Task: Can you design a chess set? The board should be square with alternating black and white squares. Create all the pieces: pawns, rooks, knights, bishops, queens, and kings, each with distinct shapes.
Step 2749:
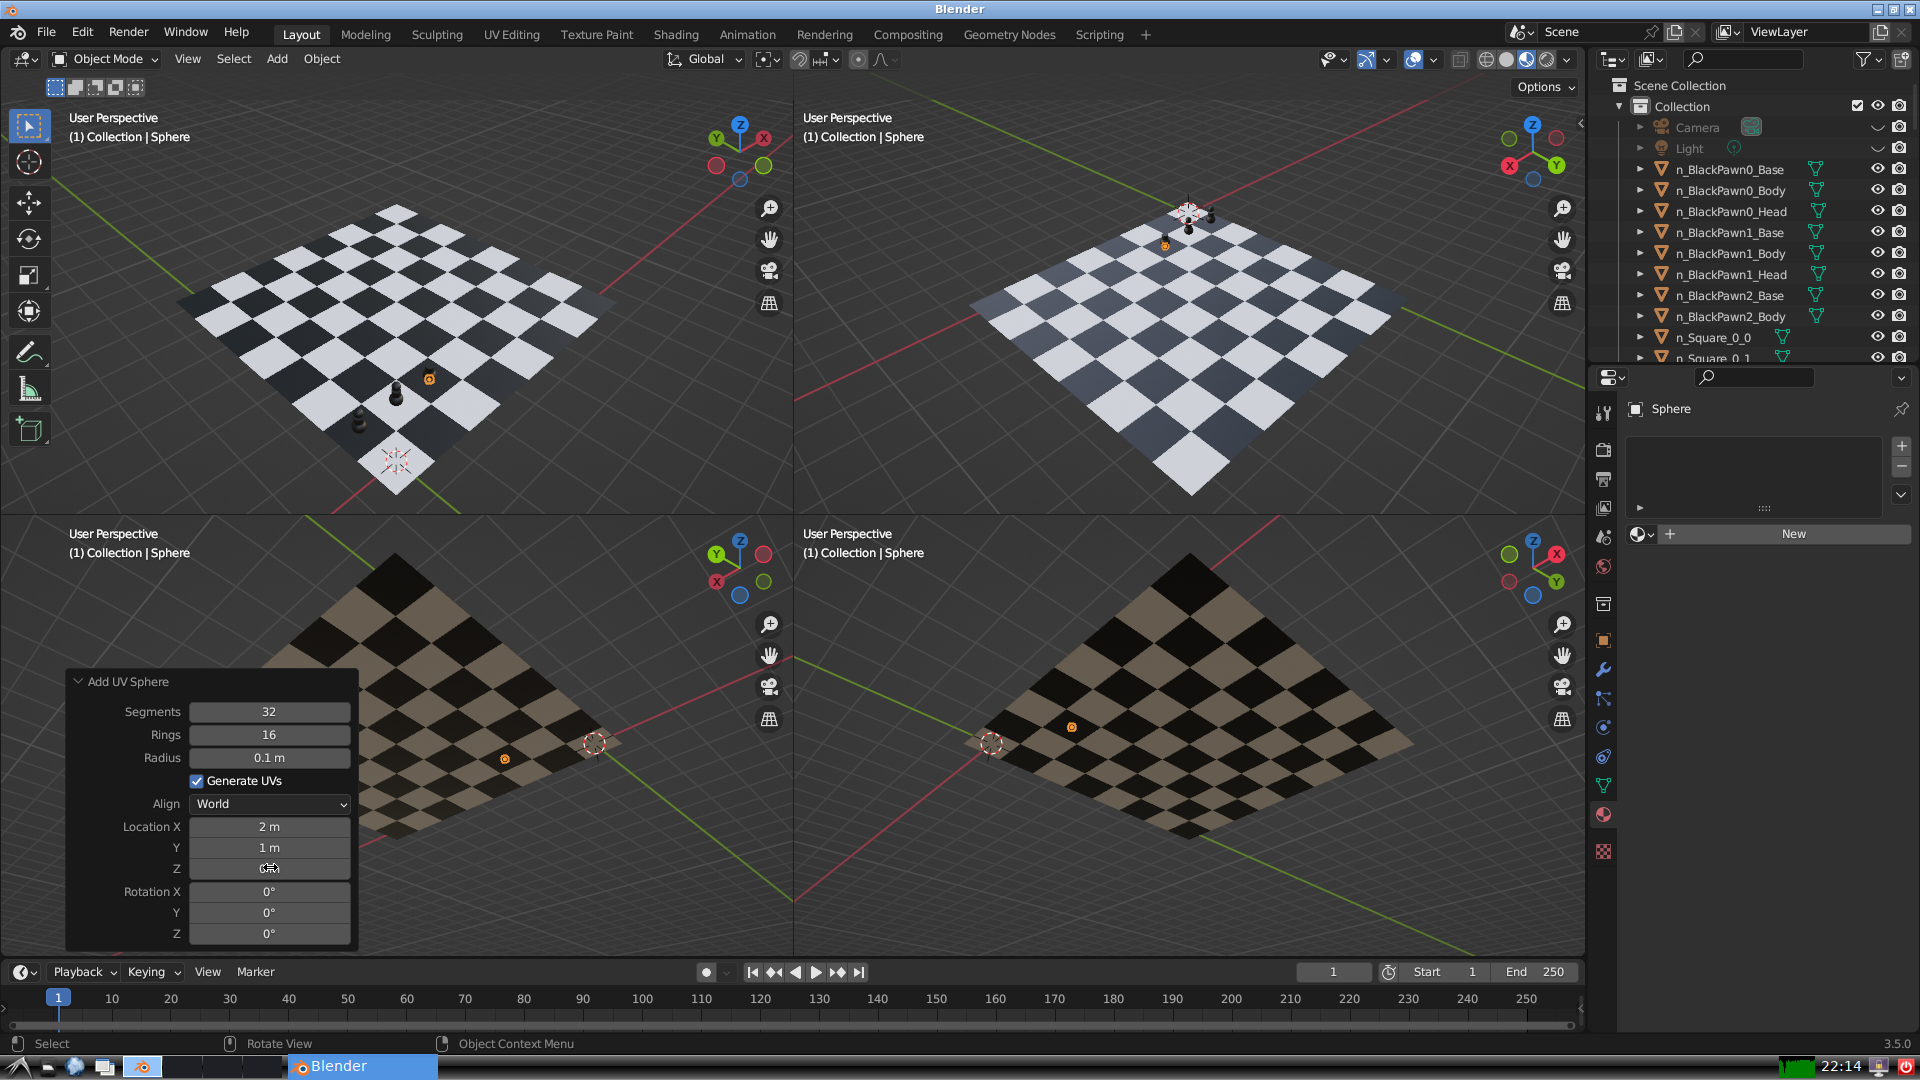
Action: click: no